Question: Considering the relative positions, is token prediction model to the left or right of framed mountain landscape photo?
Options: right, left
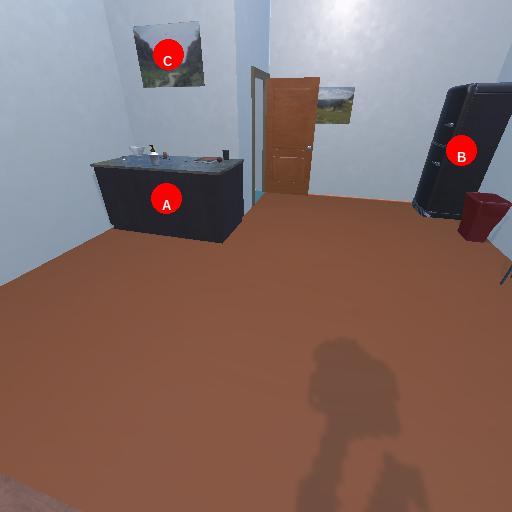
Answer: right